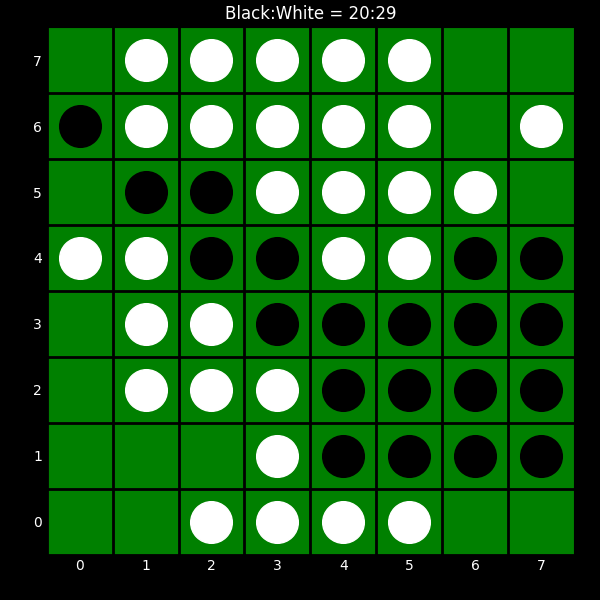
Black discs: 20
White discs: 29